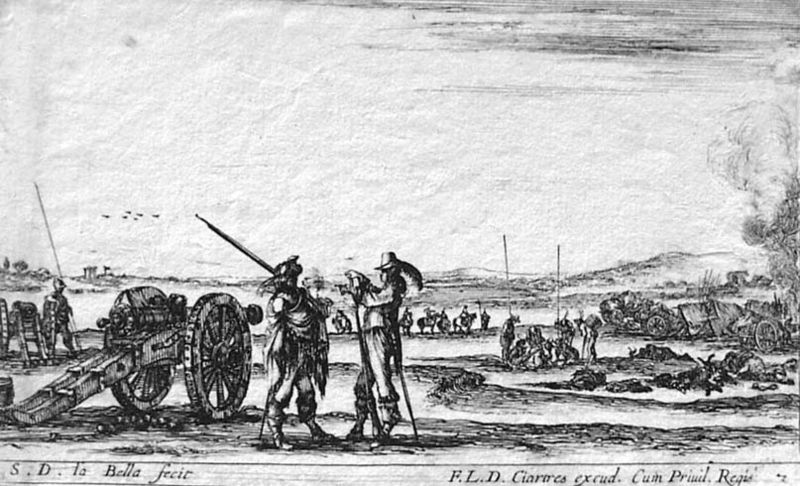
Titel: Verschiedene Militär-Kapriccios (Varii capricci militari): Ein Offizier gibt Order an einen Wachtposten, links eine Kanone
Künstler: Stefano della Bella
Standort: Karlsruhe
Institution: Staatliche Kunsthalle Karlsruhe
Schlagwörter: baum, feder, feuer, gruppe, himmel, kampf, wasser, weiß, wolken, fluss, landschaft, menschen, stadt, frankreich, frau, grau, hintergrund, hut, hüte, männer, schwarz, skizze, zeichnung, gespräch, herren, federn, kleidung, stehen, tod, signatur, ebene, erde, feld, ferne, horizont, hügel, vögel, weite, rauch, boden, front, arbeit, karren, pferd, pferde, reiter, rund, räder, schrift, berge, dorf, grafik, arbeiter, rad, wagen, dampf, krieg, leiter, schlacht, lanze, soldaten, kanone, ruine, buch, druck, schwarz weiss, radierung, stich, militär, schwert, säbel, waffen, leichen, soldat, tote, verletzte, waffe, wägen, bleistift, degen, helm, stiefel, ritter, armee, feldzug, heer, kämpfen, pergament, helme, stäbe, gewehr, kavallerie, lanzen, geschütz, kanon, kanonen, pike, speer, schlachtfeld, europa, lager, latein, himmer, bajonett, balla, schiessen, muskete, landsknechte, ausrüstung, militr, musketier, katapult, vöel, lafette, bayonette, l, d, f, 18, bella, 30-jähriger krieg, 17.jahrhundert, bella fecit, fecir, feldzlug